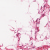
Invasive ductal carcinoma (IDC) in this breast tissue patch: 0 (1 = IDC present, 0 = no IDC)